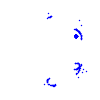
Particle: pion